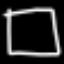
Label: square